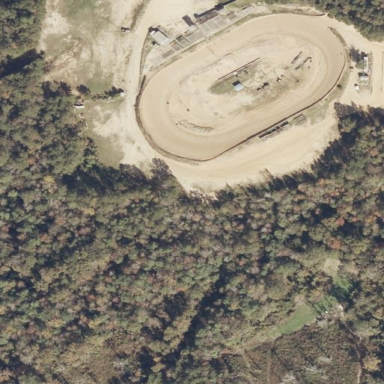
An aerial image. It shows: Racetrack for motor sports.